Question: It seems that my previous question was not clear. So I reforumulate it: I have a richtextbox (WPF, C#) and I want that when a user type a text therein at run time, the formartting marks are dynamically displayed. that is to say, replacing a whitespace with a dot, tabulation with ->, and end-of-paragraph with correspondant marks as MSWord does. Here, what I hope to obtain:

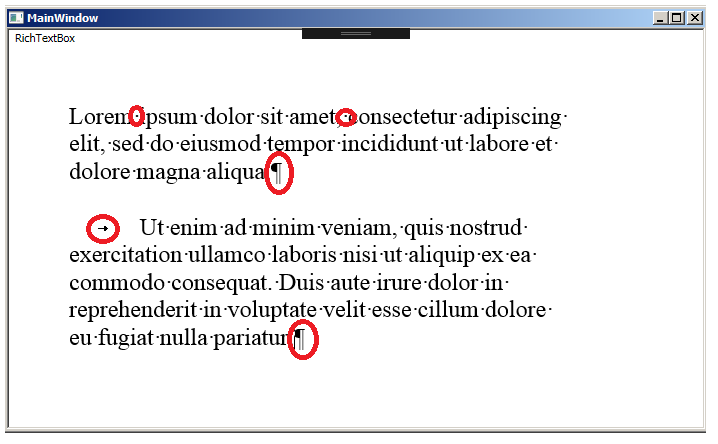
Answer: you can use your VM to format in this manor or you can use a IValueConverter
e.g.
XAML
'''
<Window x:Class="WPF_ScratchPad.MainWindow"
xmlns="http://schemas.microsoft.com/winfx/2006/xaml/presentation"
xmlns:x="http://schemas.microsoft.com/winfx/2006/xaml"
xmlns:d="http://schemas.microsoft.com/expression/blend/2008"
xmlns:mc="http://schemas.openxmlformats.org/markup-compatibility/2006"
xmlns:local="clr-namespace:WPF_ScratchPad"
mc:Ignorable="d"
Title="MainWindow" Height="350" Width="525">
<Window.Resources>
<local:TextFormatter x:Key="TextFormatter"/>
</Window.Resources>
<Window.DataContext>
<local:VM/>
</Window.DataContext>
<StackPanel>
<GroupBox Header="Stored Text">
<TextBox MaxLines="50" MinLines="5" Text="{Binding Text}" AcceptsReturn="True" AcceptsTab="True" TextWrapping="Wrap" />
</GroupBox>
<GroupBox Header="Converter Formatter">
<TextBox MaxLines="50" MinLines="5" Text="{Binding Text, Converter={StaticResource TextFormatter}}" AcceptsReturn="True" AcceptsTab="True" TextWrapping="Wrap" />
</GroupBox>
<CheckBox IsChecked="{Binding ShowForattnig}">Show Format Marks</CheckBox>
<GroupBox Header="VM Formatted">
<TextBox MaxLines="50" MinLines="5" Text="{Binding DisplayText}" AcceptsReturn="True" AcceptsTab="True" TextWrapping="Wrap" />
</GroupBox>
</StackPanel>
</Window>
'''
View Model
'''
public class VM:BindableBase
{
public TextFormatter Formmatter { get; } = new TextFormatter();
private string _Text;
public string Text
{
get { return _Text; }
set
{
if(SetProperty(ref _Text, value))
{
RaisePropertyChanged(nameof(DisplayText));
}
}
}
public string DisplayText
{
get
{
if (ShowForattnig)
return Formmatter.Convert(Text);
else
return Text;
}
set
{
if (ShowForattnig)
Text = Formmatter.ConvertBack(value);
else
Text = value;
}
}
private bool _ShowForattnig;
public bool ShowForattnig
{
get { return _ShowForattnig; }
set
{
if(SetProperty(ref _ShowForattnig, value))
{
RaisePropertyChanged(nameof(Text));
RaisePropertyChanged(nameof(DisplayText));
}
}
}
}
'''
Value Converter
'''
public class TextFormatter : IValueConverter
{
public Dictionary<string, string> Replacements { get; } = new Dictionary<string, string>()
{
{Environment.NewLine,$"P{Environment.NewLine}" },
{" ","*" }
};
public object Convert(object value, Type targetType, object parameter, CultureInfo culture)
=> Convert(value?.ToString());
public string Convert(string value)
{
StringBuilder format = new StringBuilder( value);
foreach (var item in Replacements)
{
format = format.Replace(item.Key, item.Value);
}
return format.ToString();
}
public object ConvertBack(object value, Type targetType, object parameter, CultureInfo culture)
=> ConvertBack(value?.ToString());
public string ConvertBack(string value)
{
StringBuilder format = new StringBuilder(value);
foreach (var item in Replacements)
{
format = format.Replace(item.Value, item.Key);
}
return format.ToString();
}
}
'''